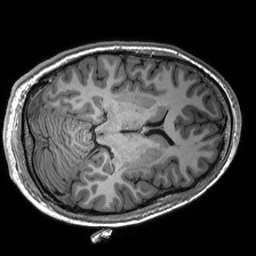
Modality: T1w
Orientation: axial
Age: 25
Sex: male
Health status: healthy
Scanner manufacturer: siemens
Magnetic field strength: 3 T
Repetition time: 2.53 s
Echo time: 0.00288 s